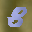
Label: 8